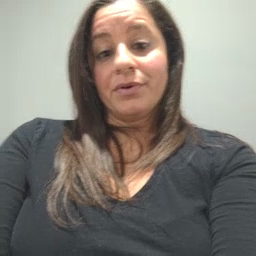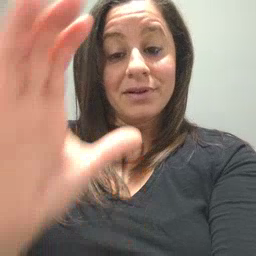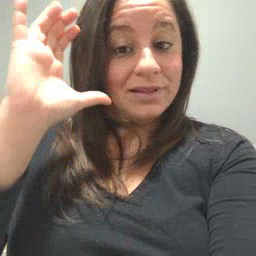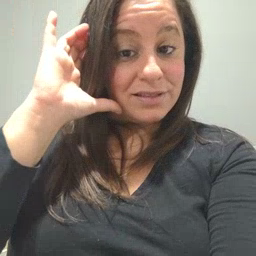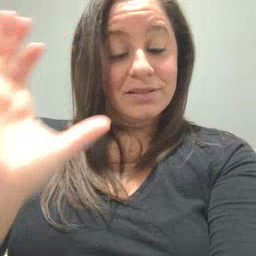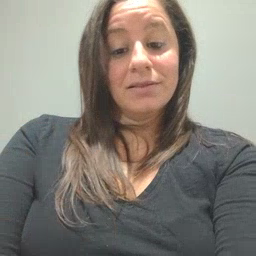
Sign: listen